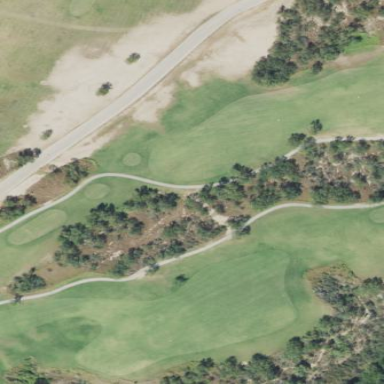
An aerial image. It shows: Rough area in golf course.